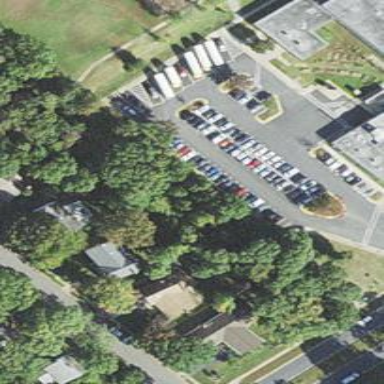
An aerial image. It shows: Parking area with disabled parking spaces. The surface of the parking area is asphalt.